Brain MRI, t2w sequence, axial 2D slice.
Patient: age 35, sex F, weight 95 kg, height 1.95 m
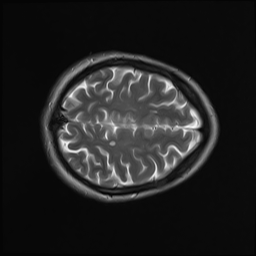